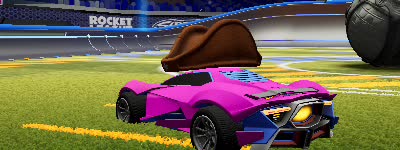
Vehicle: werewolf